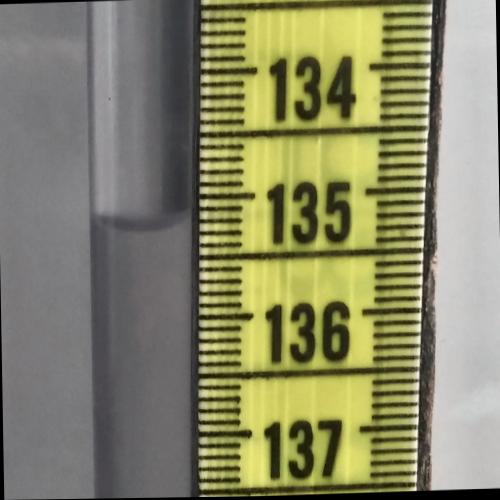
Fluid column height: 135.2 cm